An envelope spectrum derived from a bearing vibration measurement is shown; the reference markers locate BPFO, BPFI, BSF and FTF for this bearing geometry and shaft speed. Diagnose the bearing from this image, choosing from: normal, inner_race, outer_race, ball.
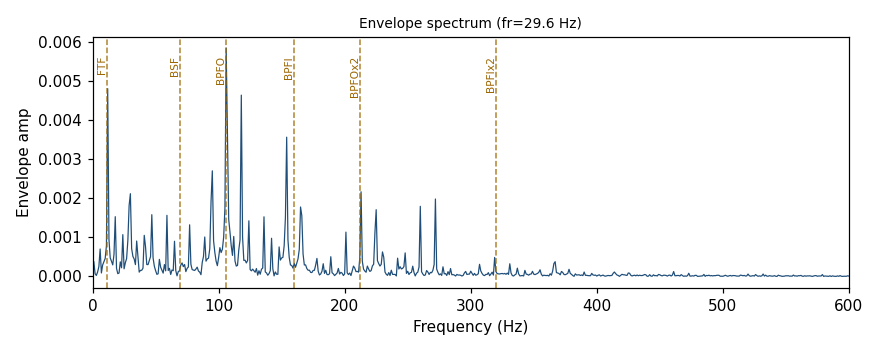
Answer: outer_race